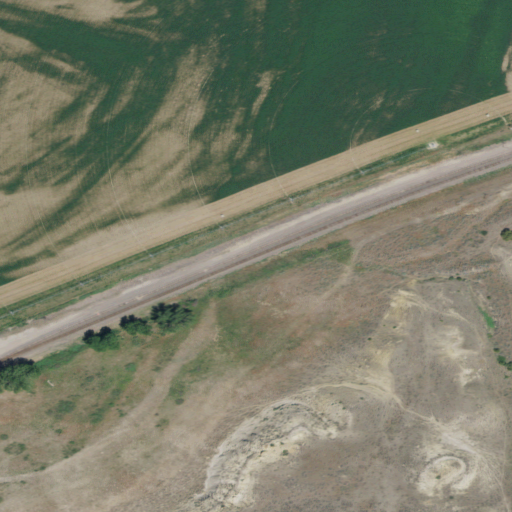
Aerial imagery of valley in Montana named Reynold Draw containing cultivated crops, shrub, grassland, and woody wetlands